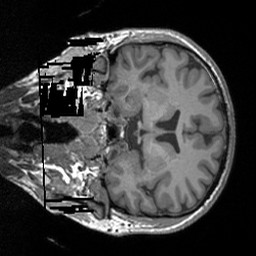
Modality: T1w
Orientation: coronal
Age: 33
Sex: male
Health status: healthy
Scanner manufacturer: siemens
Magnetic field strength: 3 T
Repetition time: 1.9 s
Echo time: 0.00252 s